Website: bh-photo
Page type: receipt
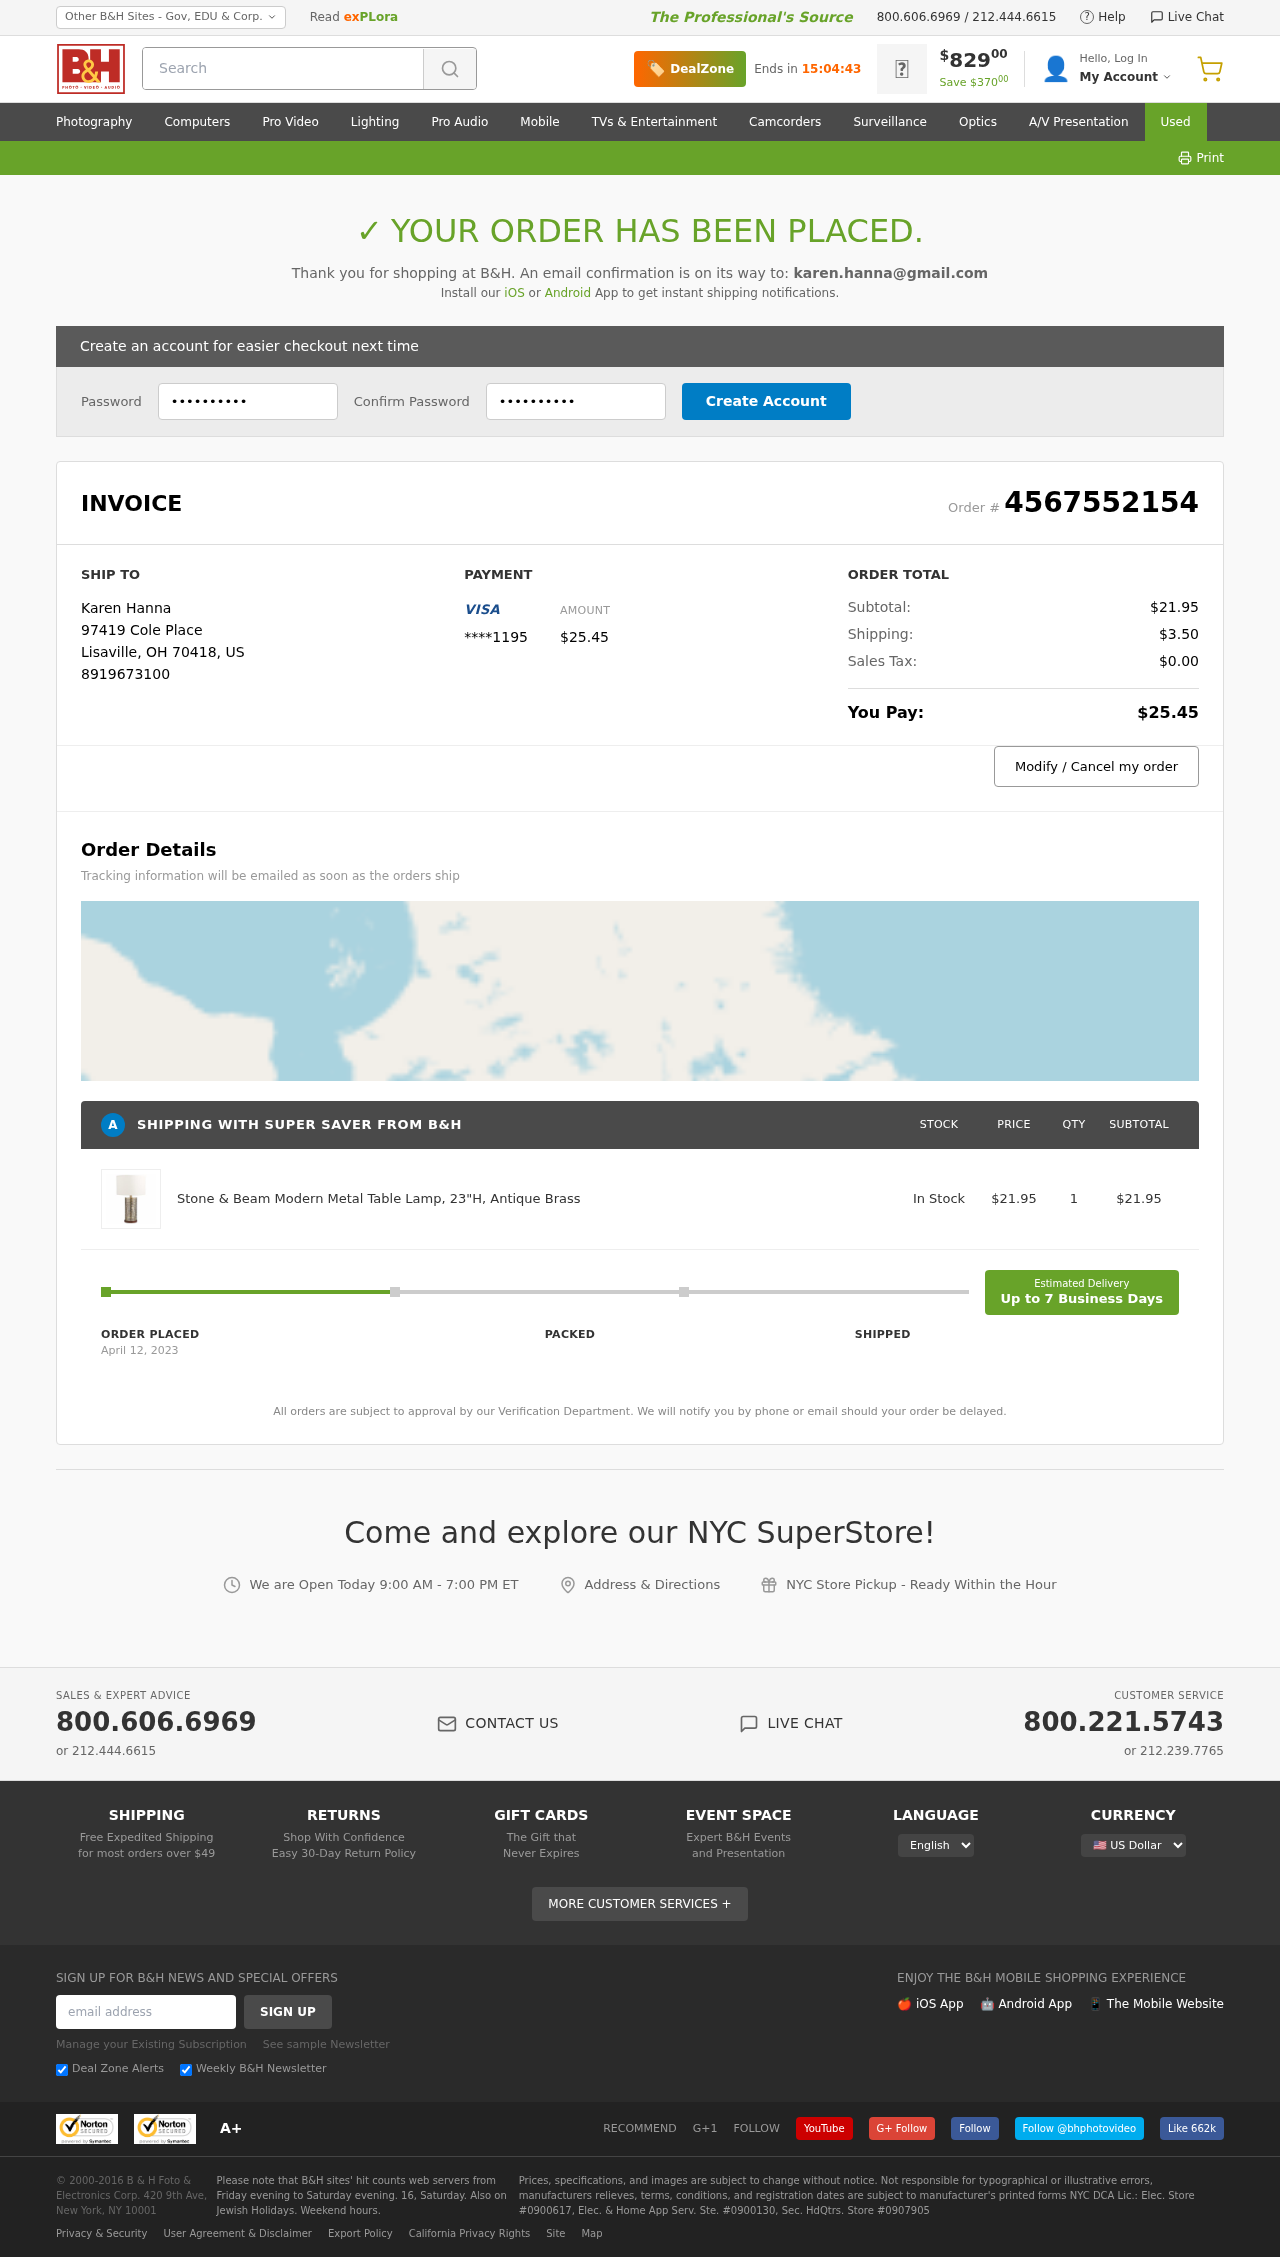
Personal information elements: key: PII_CARD_LAST4
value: ****1195
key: PII_CITY
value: Lisaville
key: PII_COUNTRY_CODE
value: US
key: PII_EMAIL
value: karen.hanna@gmail.com
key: PII_FULLNAME
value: Karen Hanna
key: PII_PHONE
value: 8919673100
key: PII_POSTCODE
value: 70418
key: PII_STATE_ABBR
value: OH
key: PII_STREET
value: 97419 Cole Place
Product elements: key: PRODUCT1_NAME
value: Stone & Beam Modern Metal Table Lamp, 23"H, Antique Brass
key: PRODUCT1_PRICE
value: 21.95
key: PRODUCT1_QUANTITY
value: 1
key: PRODUCT1_SUBTOTAL
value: $21.95
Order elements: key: ORDER_ID
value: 4567552154
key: ORDER_TOTAL
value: $25.45
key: ORDER_SUBTOTAL
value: $21.95
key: ORDER_SHIPPING_COST
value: $3.50
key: ORDER_TAX
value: $0.00
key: ORDER_DATE
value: April 12, 2023
Search elements: key: HEADER_SEARCH
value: Search